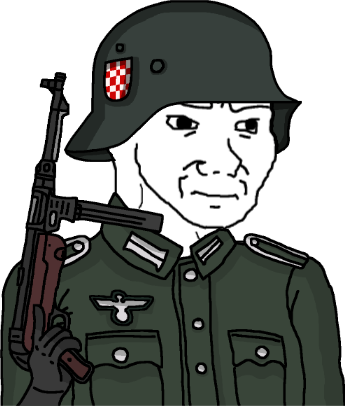
Label: 5_Soyjak